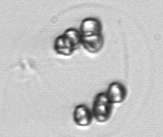
Label: Phaeocystis